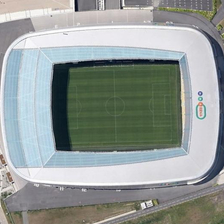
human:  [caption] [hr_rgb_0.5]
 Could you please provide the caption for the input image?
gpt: the bleachers of this soccer stadium is covered with blue and white roof where three icons are painted .

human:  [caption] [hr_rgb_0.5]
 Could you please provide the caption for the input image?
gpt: the stadium has blue and white ceiling with a logo .

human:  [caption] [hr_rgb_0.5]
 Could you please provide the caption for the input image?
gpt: the white and blue stadium on the square is lying near the roads .

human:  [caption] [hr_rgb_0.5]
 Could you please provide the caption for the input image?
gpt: the white and blue stadium on the square is lying near the roads .

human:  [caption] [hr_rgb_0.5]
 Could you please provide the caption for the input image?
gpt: a football field is in an almost rectangular stadium .